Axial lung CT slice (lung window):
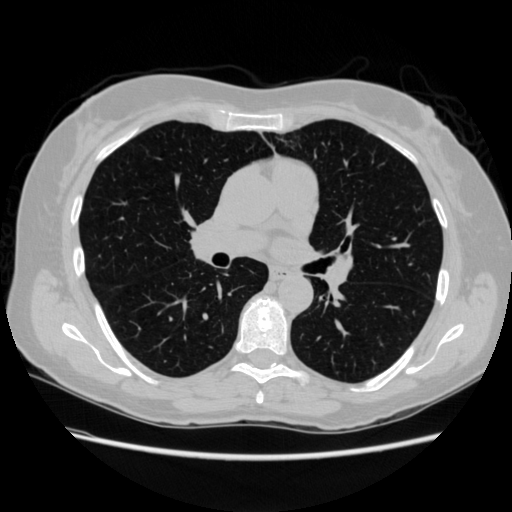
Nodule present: no